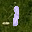
Label: 1